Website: lowes
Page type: newsletter-management
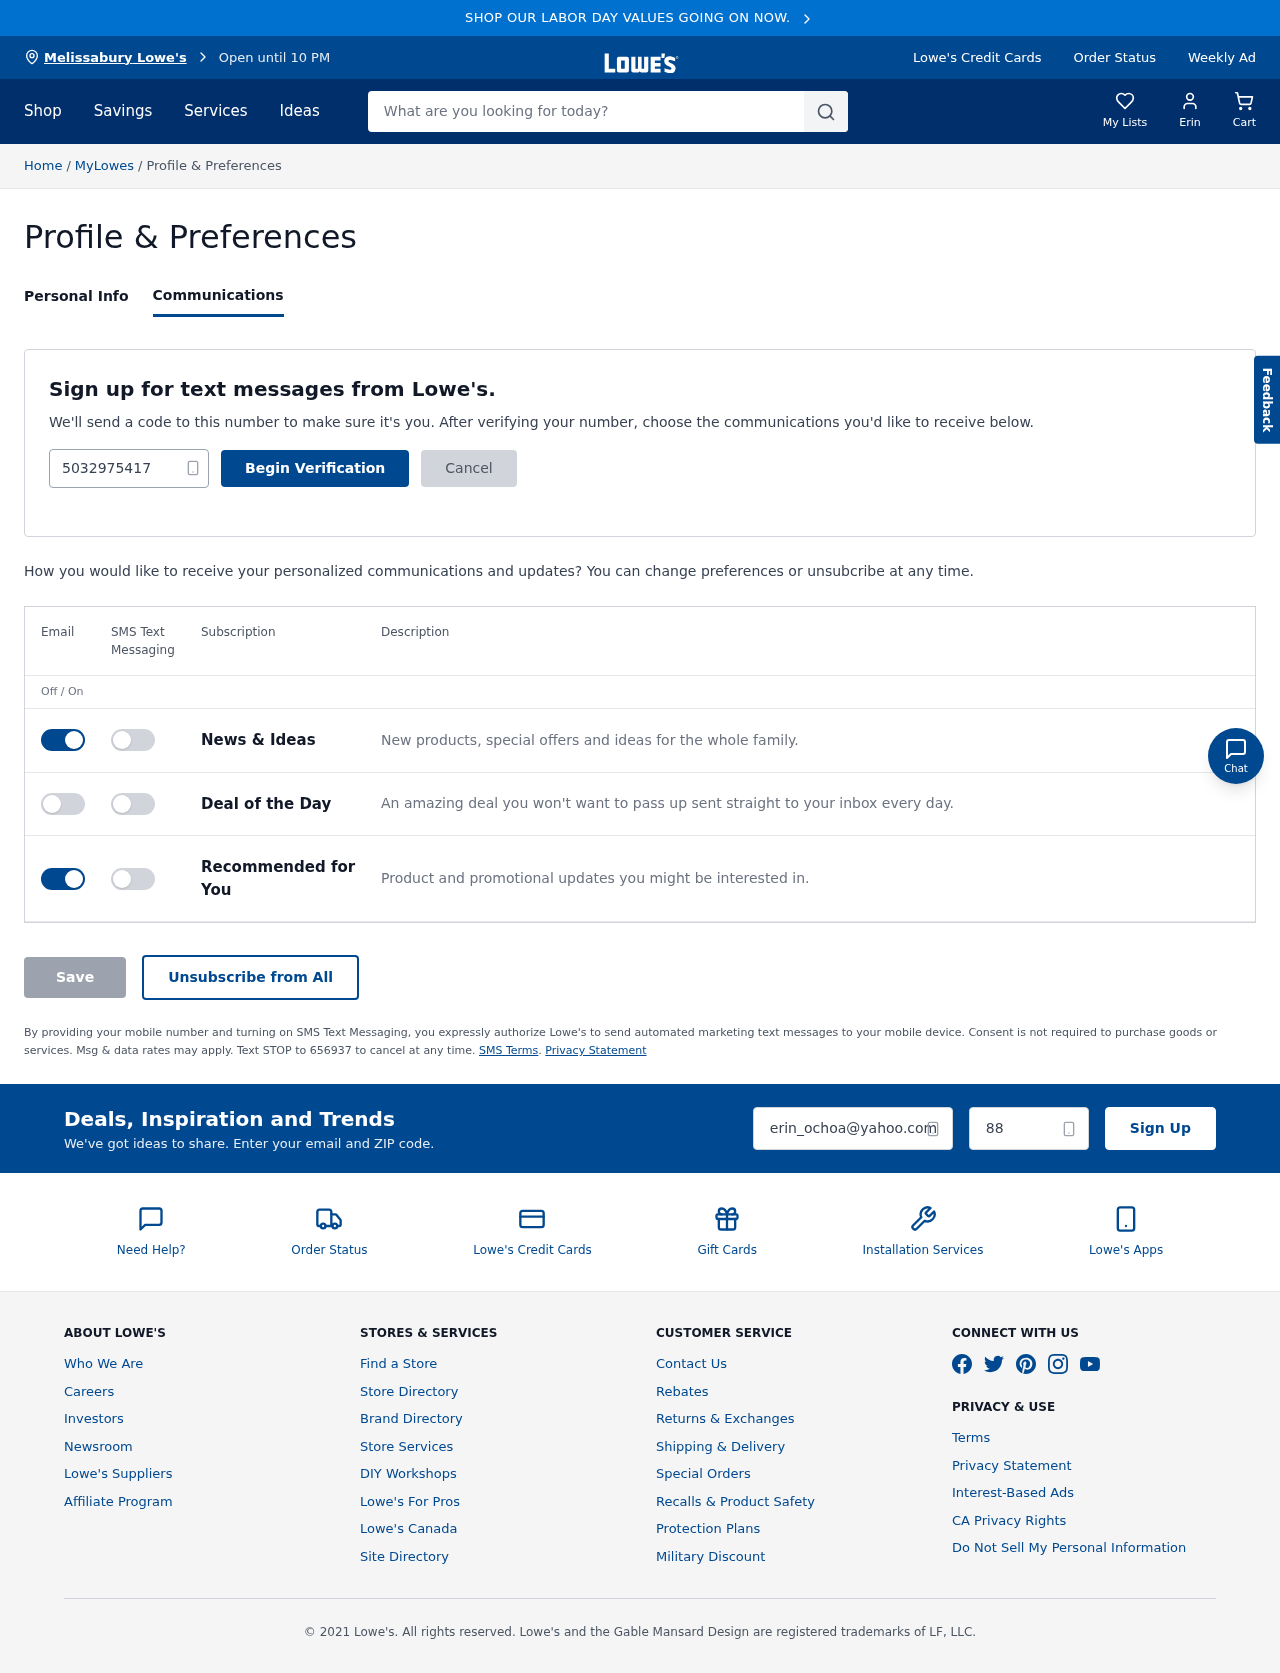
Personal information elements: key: PII_CITY
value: Melissabury Lowe's
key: PII_EMAIL
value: erin_ochoa@yahoo.com
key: PII_FIRSTNAME
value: Erin
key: PII_PHONE
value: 5032975417
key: PII_POSTCODE
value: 88393
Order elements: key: ORDER_NUM_ITEMS
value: Cart
Search elements: key: HEADER_SEARCH
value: What are you looking for today?